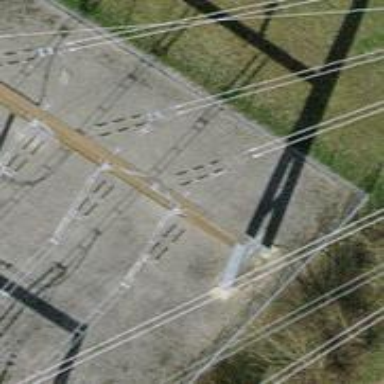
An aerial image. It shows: Insulator used in power systems.